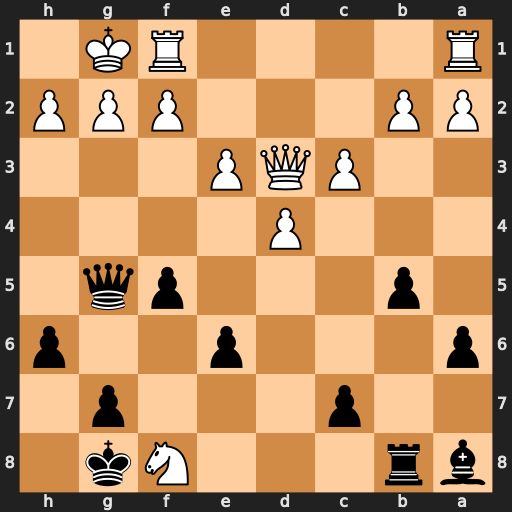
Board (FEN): br3Nk1/2p3p1/p3p2p/1p3pq1/3P4/2PQP3/PP3PPP/R4RK1
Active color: b
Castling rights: -
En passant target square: -
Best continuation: Qxg2#